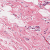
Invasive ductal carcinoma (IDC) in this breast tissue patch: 0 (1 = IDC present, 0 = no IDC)